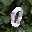
Label: 0